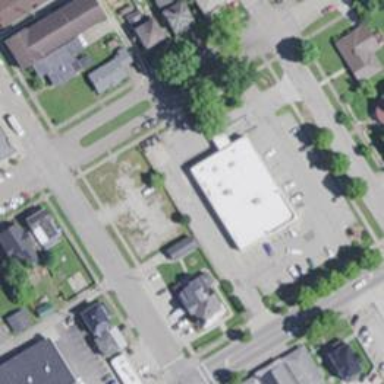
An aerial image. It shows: Pharmacy providing healthcare services.